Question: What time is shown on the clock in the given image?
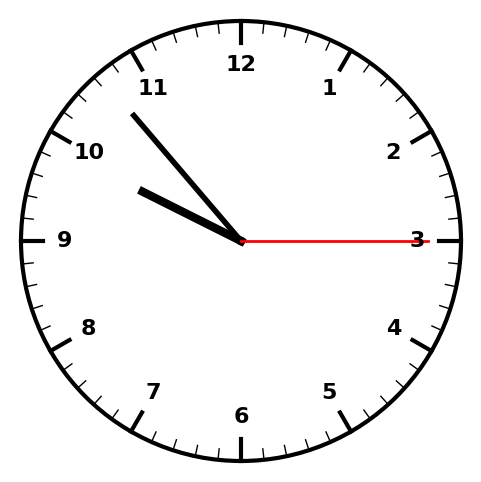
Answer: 09:53:15